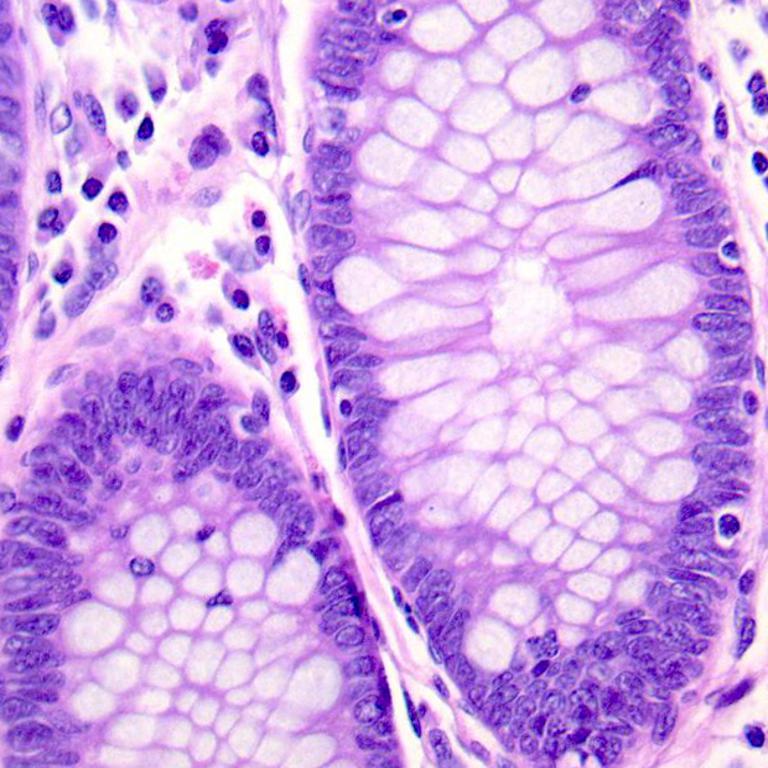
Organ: colon
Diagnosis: benign